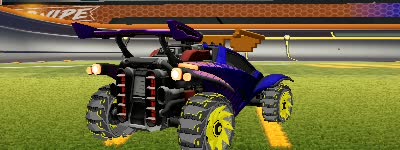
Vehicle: octane